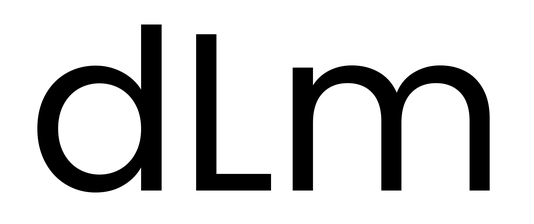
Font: Poppins-Regular